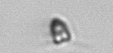
Label: Pyramimonas